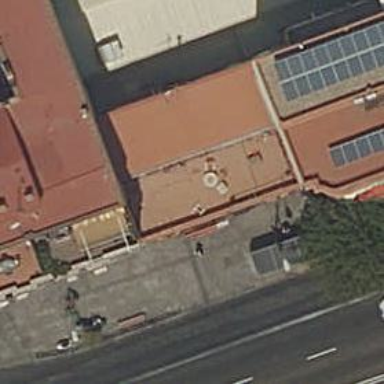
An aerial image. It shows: Bar.